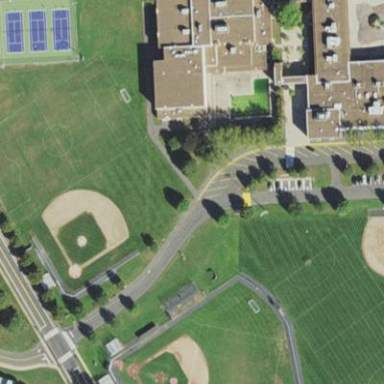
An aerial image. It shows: School.